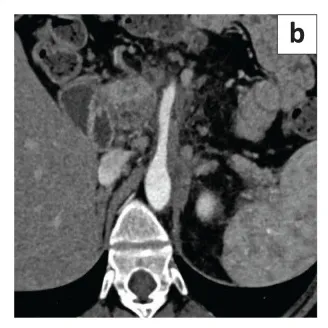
Axial , soft tissue cuffing of the long segment of the superior mesenteric artery.
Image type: radiology (ct)